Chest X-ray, AP view. Patient: 61 years old, sex M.
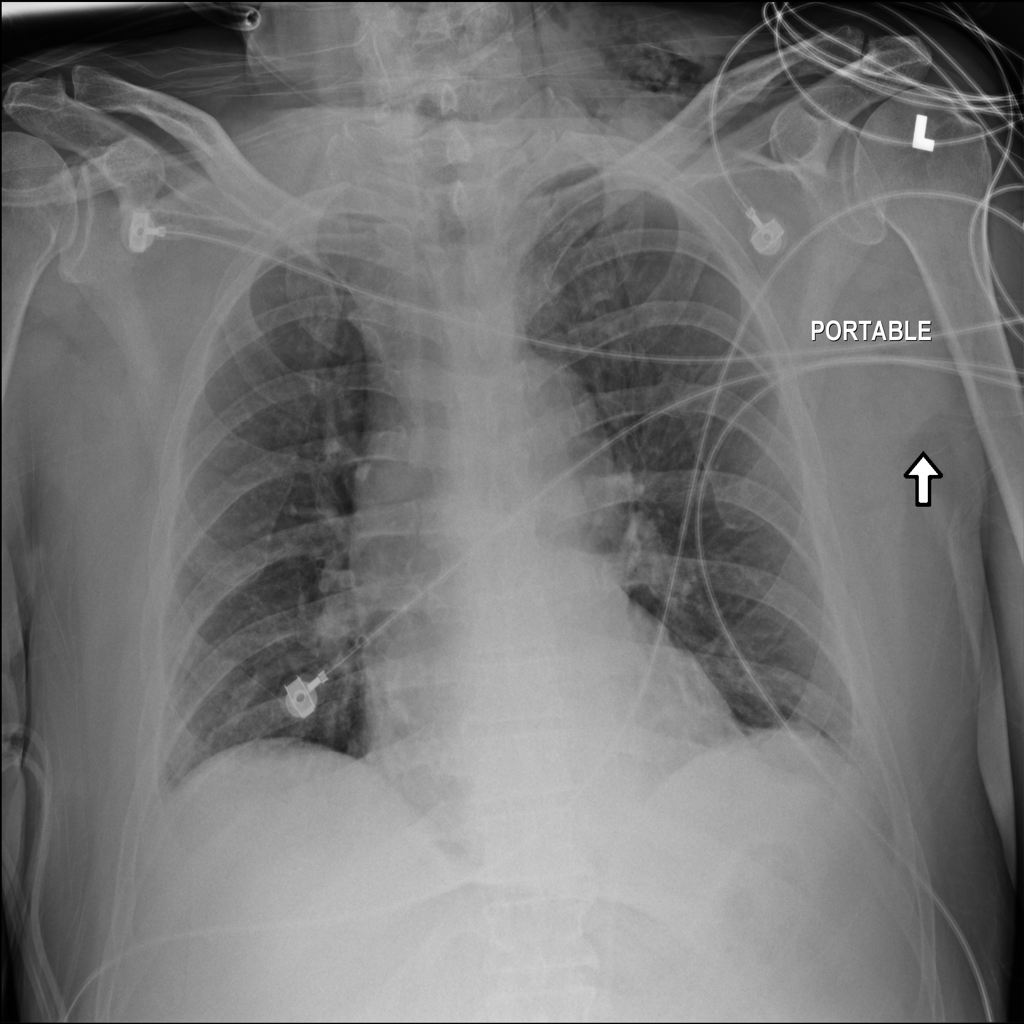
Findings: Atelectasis